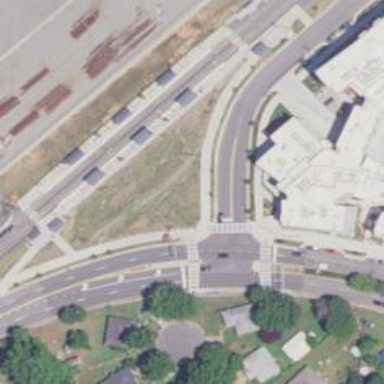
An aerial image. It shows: Marked crossing on the road.